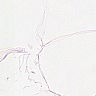
Metastatic tissue present: no